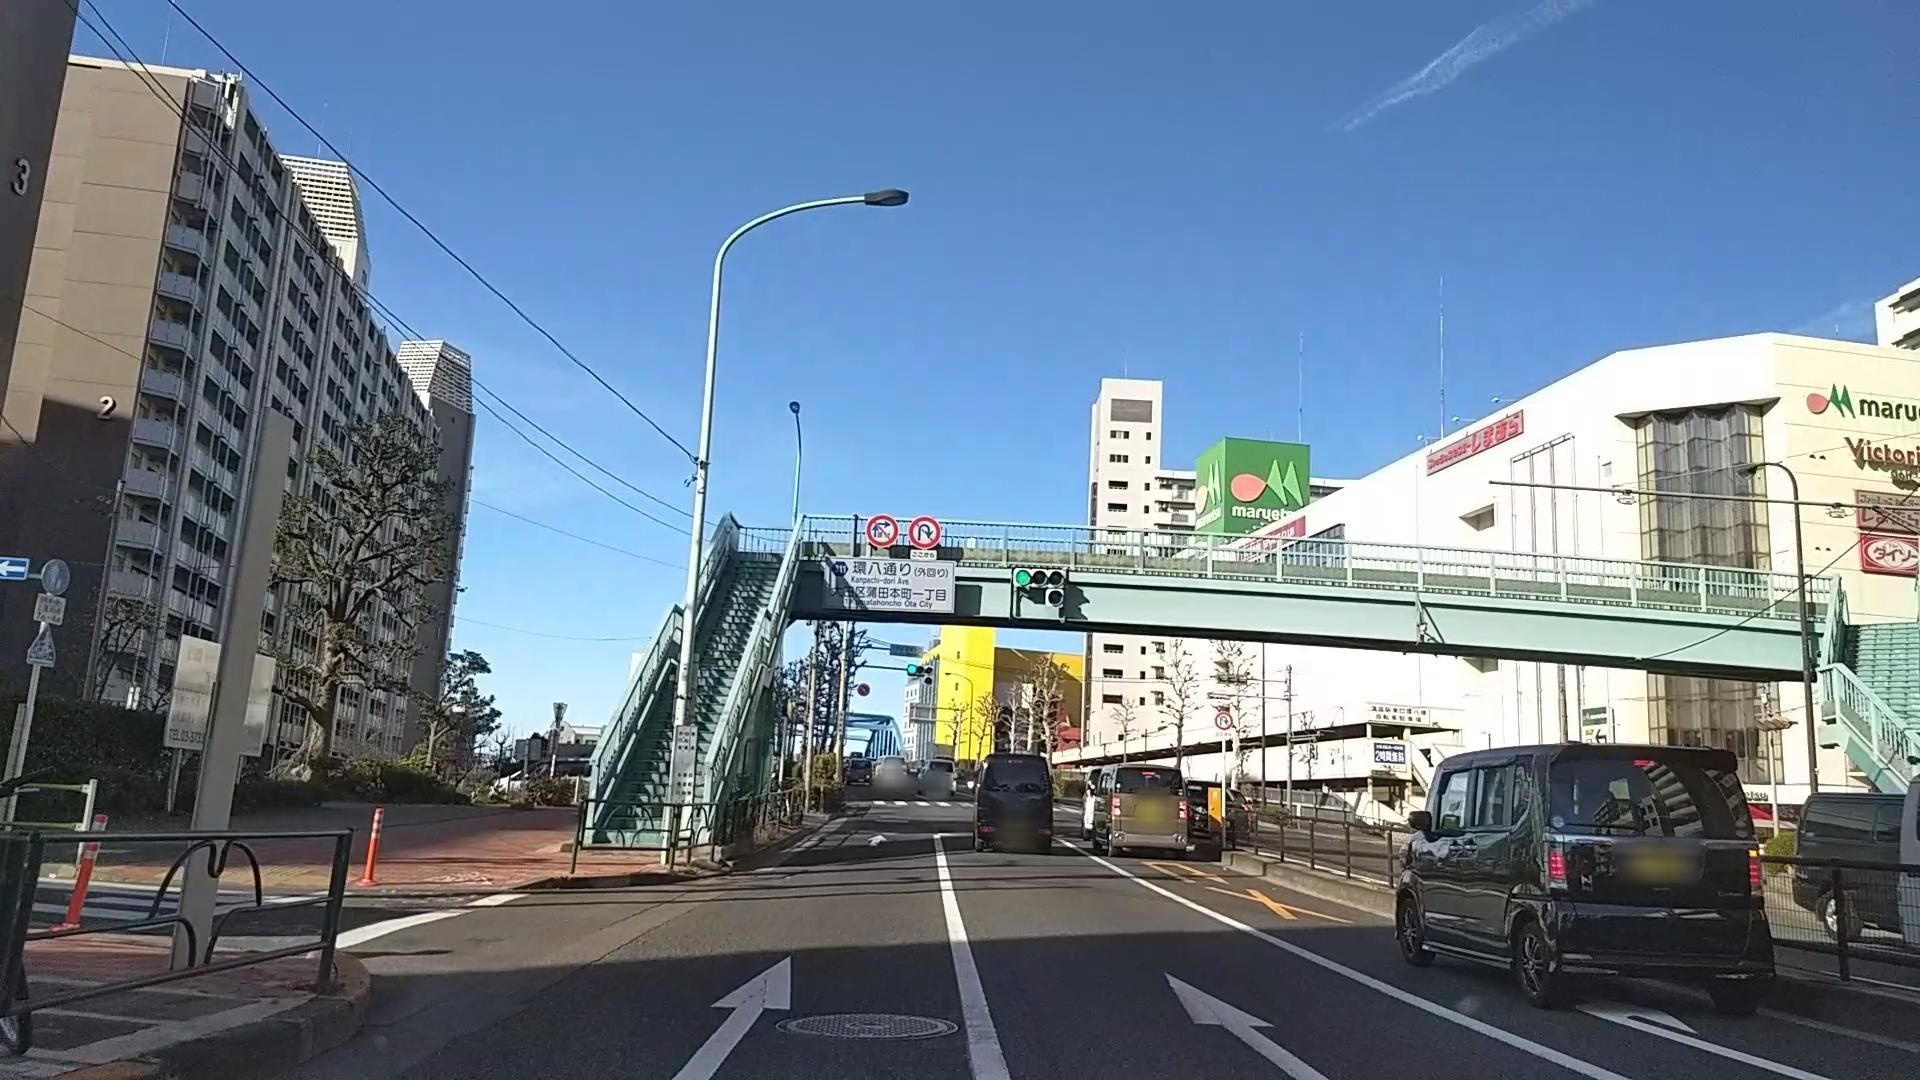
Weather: clear
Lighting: day
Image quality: good
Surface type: driving surface
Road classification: unclassified
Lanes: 2, 3
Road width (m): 1.5
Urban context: urban centre
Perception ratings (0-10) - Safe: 1.4, Lively: 6.48, Beautiful: 5.48, Boring: 1.96, Depressing: 3.71, Wealthy: 4.86